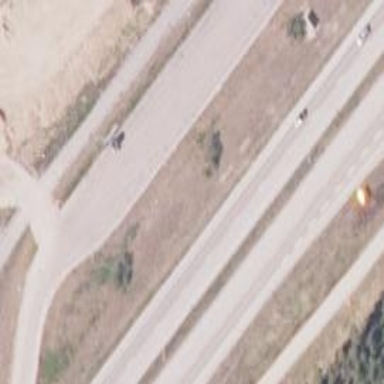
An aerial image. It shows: Rest area on the road.